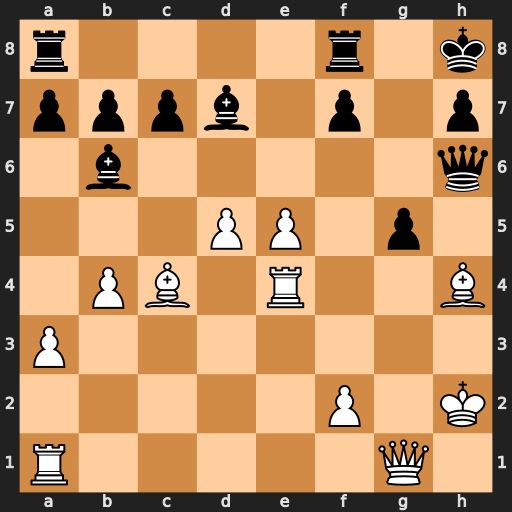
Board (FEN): r4r1k/pppb1p1p/1b5q/3PP1p1/1PB1R2B/P7/5P1K/R5Q1
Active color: w
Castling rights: -
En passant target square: -
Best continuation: Qxg5 Qxg5 Bxg5